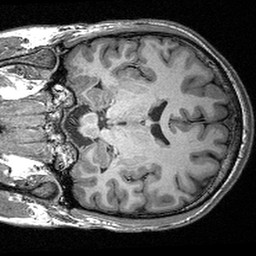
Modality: T1w
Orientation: coronal
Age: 23
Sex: male
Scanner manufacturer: siemens
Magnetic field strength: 3 T
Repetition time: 2.53 s
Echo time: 0.00309 s